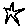
Label: star